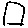
Label: square